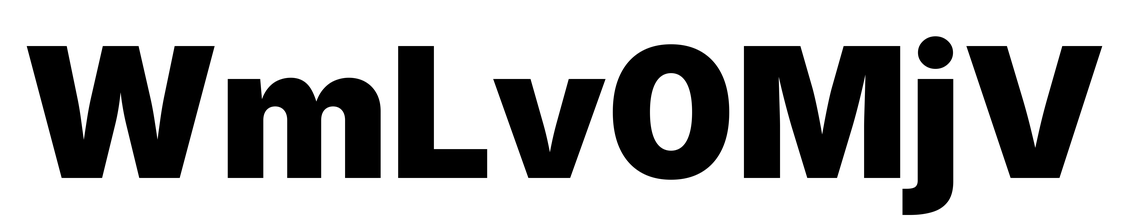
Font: Inter_Black